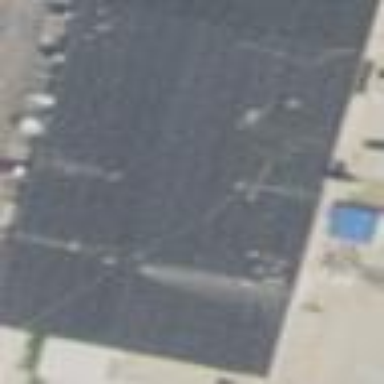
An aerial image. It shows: Warehouse.